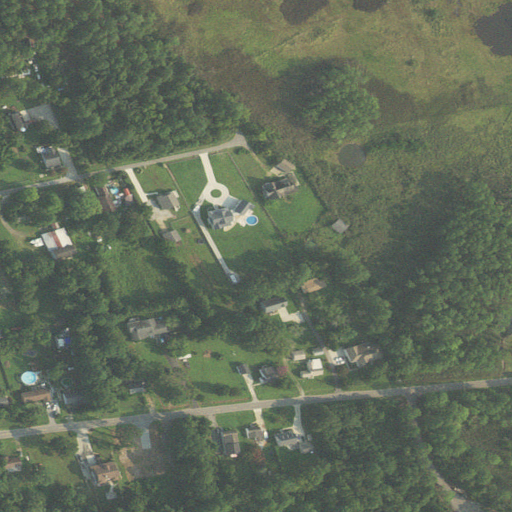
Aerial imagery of cape in Virginia named Crab Neck containing woody wetlands, open development, cultivated crops, evergreen forest, herbaceous wetlands, low intensity development, and medium intensity development